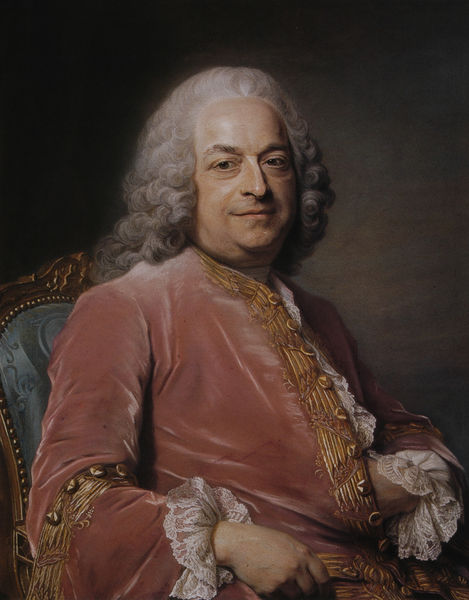
Titel: Antoine Gaspard Grimod de La Reynière
Künstler: Maurice Quentin de La Tour
Institution: Privatsammlung.
Schlagwörter: blau, dunkel, gemälde, hand, mann, schatten, weiß, sitzen, frisur, grau, haar, hell, hintergrund, licht, mund, nase, pastell, schwarz, stirn, stuhl, ölbild, blick, rot, malerei, hemd, jacke, augen, barock, falten, gesicht, kragen, mensch, samt, spitze, ärmel, bildnis, hals, herr, hände, portrait, porträt, gold, haare, halbfigur, kordeln, mantel, sessel, sitzend, stickerei, adel, spitzen, borte, kinn, knopf, lippen, locke, locken, rokoko, rosa, seide, perücke, lächeln, wangen, armlehne, lehne, sitz, ausdruck, friedrich, kaiser, könig, bordüre, dick, polster, brauen, glanz, stuhllehne, verzierung, bauch, rüsche, rüschen, augenbraue, nägel, knöpfe, gehrock, jackett, knopfleiste, brun, geschlossen, versteckt, lachen, lehnstuhl, dreiviertel, augenringe, herrscher, damast, fürst, schnitzerei, rasiert, doppelkinn, wohlhabend, wams, aristokrat, adliger, edelmann, freundlich, gütig, golden, gepolstert, schtten, vergoldung, geschnitzt, golf, relieff, august, perrücke, mozart, gepudert, lau, scharf, bartlos, handrücken, petrol, sesel, aug, ärmle, dreiviertel profil, nasenrücken, knlpfe, herrscherbild, armel, knopfleister, goldsaum, charakternase, augenrbrauen, stuhr, gesichthalbfigut, lachsfarbe, gemödle